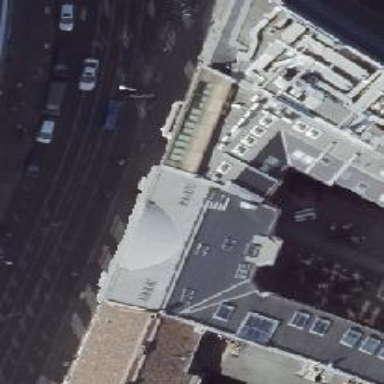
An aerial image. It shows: Clothing store.